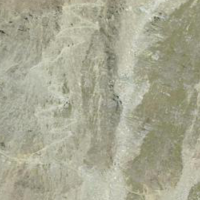
EUNIS habitat code: 48
Species observed at this site:
Ranunculus glacialis
Androsace alpina